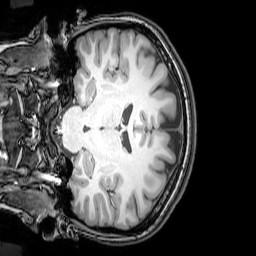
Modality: T1w
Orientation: coronal
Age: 23
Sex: female
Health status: healthy
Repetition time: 0.081 s
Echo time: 0.037 s